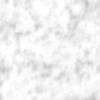
Label: no_change